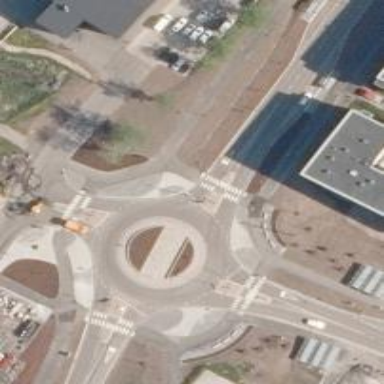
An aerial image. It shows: Tertiary road with asphalt surface leading to roundabout.